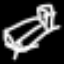
Label: bed